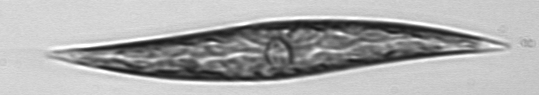
Label: Pleurosigma